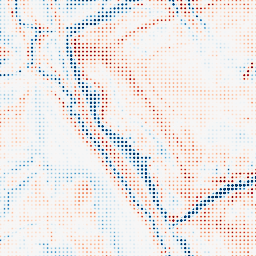
Category: multiscale
Decomposition family: dog_multiscale
Decomposition parameters: sigma_ratio: 1.4
n_scales: 5
base_sigma: 1
Upsampling method: sinc_blackman
Upsampling parameters: scale: 8
kernel_size: 4
Upsampling scale: 8